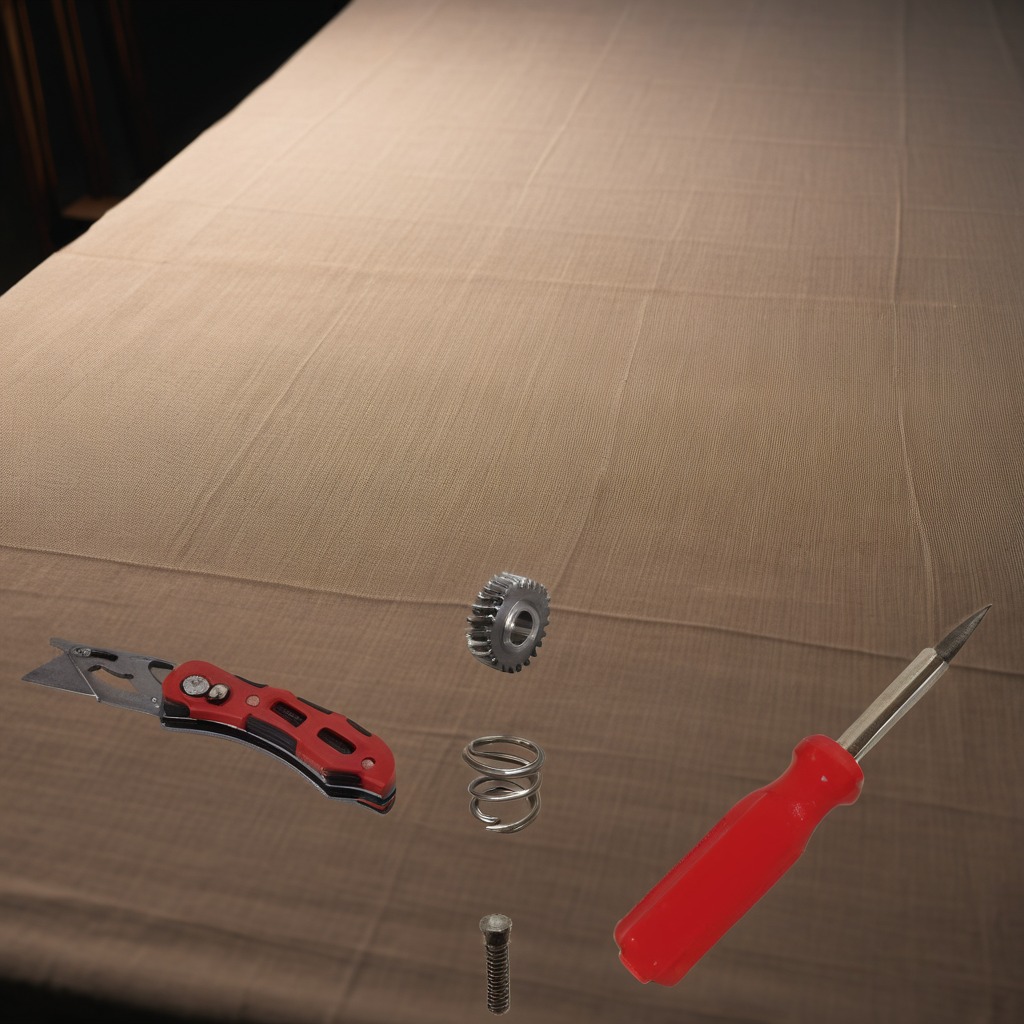
A steel gear with teeth, a utility knife, a metal machine screw, a coiled metal spring, and a screwdriver are lying on the wooden table.